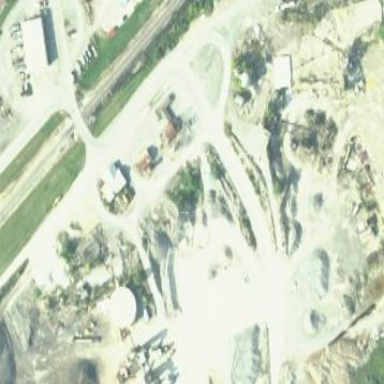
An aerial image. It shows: Quarry extracting aggregate and dimension stone resources.